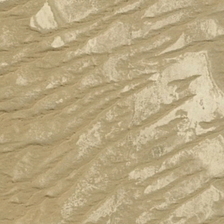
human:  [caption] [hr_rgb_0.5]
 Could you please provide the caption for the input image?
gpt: many parallel ripples are in a piece of khaki desert .

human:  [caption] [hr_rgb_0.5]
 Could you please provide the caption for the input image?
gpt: many parallel ripples are in a piece of khaki desert .

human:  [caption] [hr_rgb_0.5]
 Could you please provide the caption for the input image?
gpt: many parallel ripples are in a piece of khaki desert .

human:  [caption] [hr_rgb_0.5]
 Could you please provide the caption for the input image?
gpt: many parallel ripples are in a piece of khaki desert .

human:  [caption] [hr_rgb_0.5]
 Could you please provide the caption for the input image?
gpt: many parallel ripples are in a piece of khaki desert .